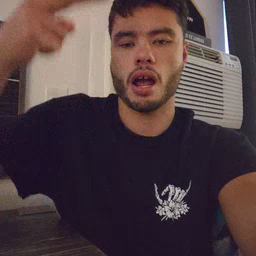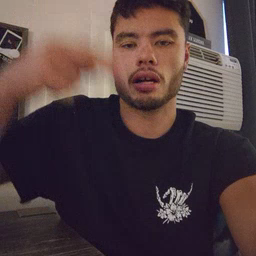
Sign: high